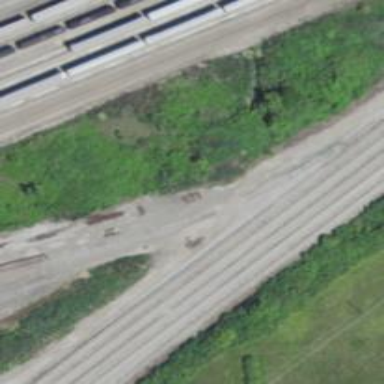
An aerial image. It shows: Railway siding with rails.